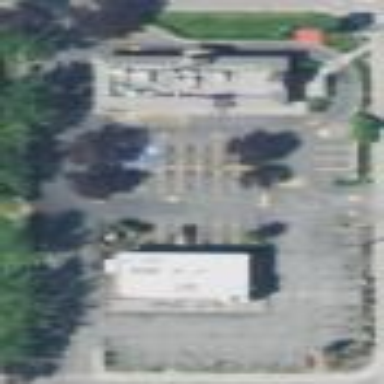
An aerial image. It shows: Retail area.